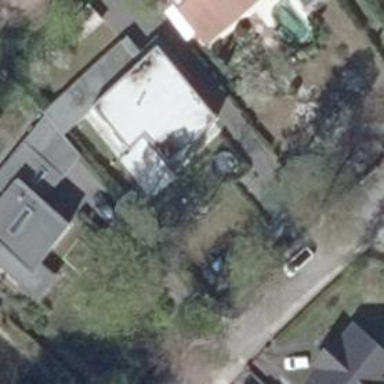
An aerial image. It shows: Simple house.